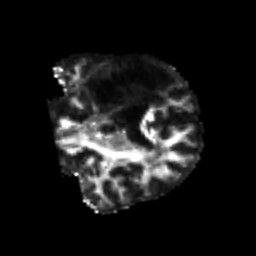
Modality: FA
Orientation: coronal
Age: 52
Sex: male
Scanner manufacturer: siemens
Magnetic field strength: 3 T
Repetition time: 4.987 s
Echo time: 0.0792 s